Field crop: maize
Growth stage: 1
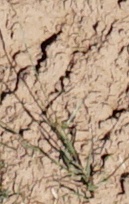
Species: lolium